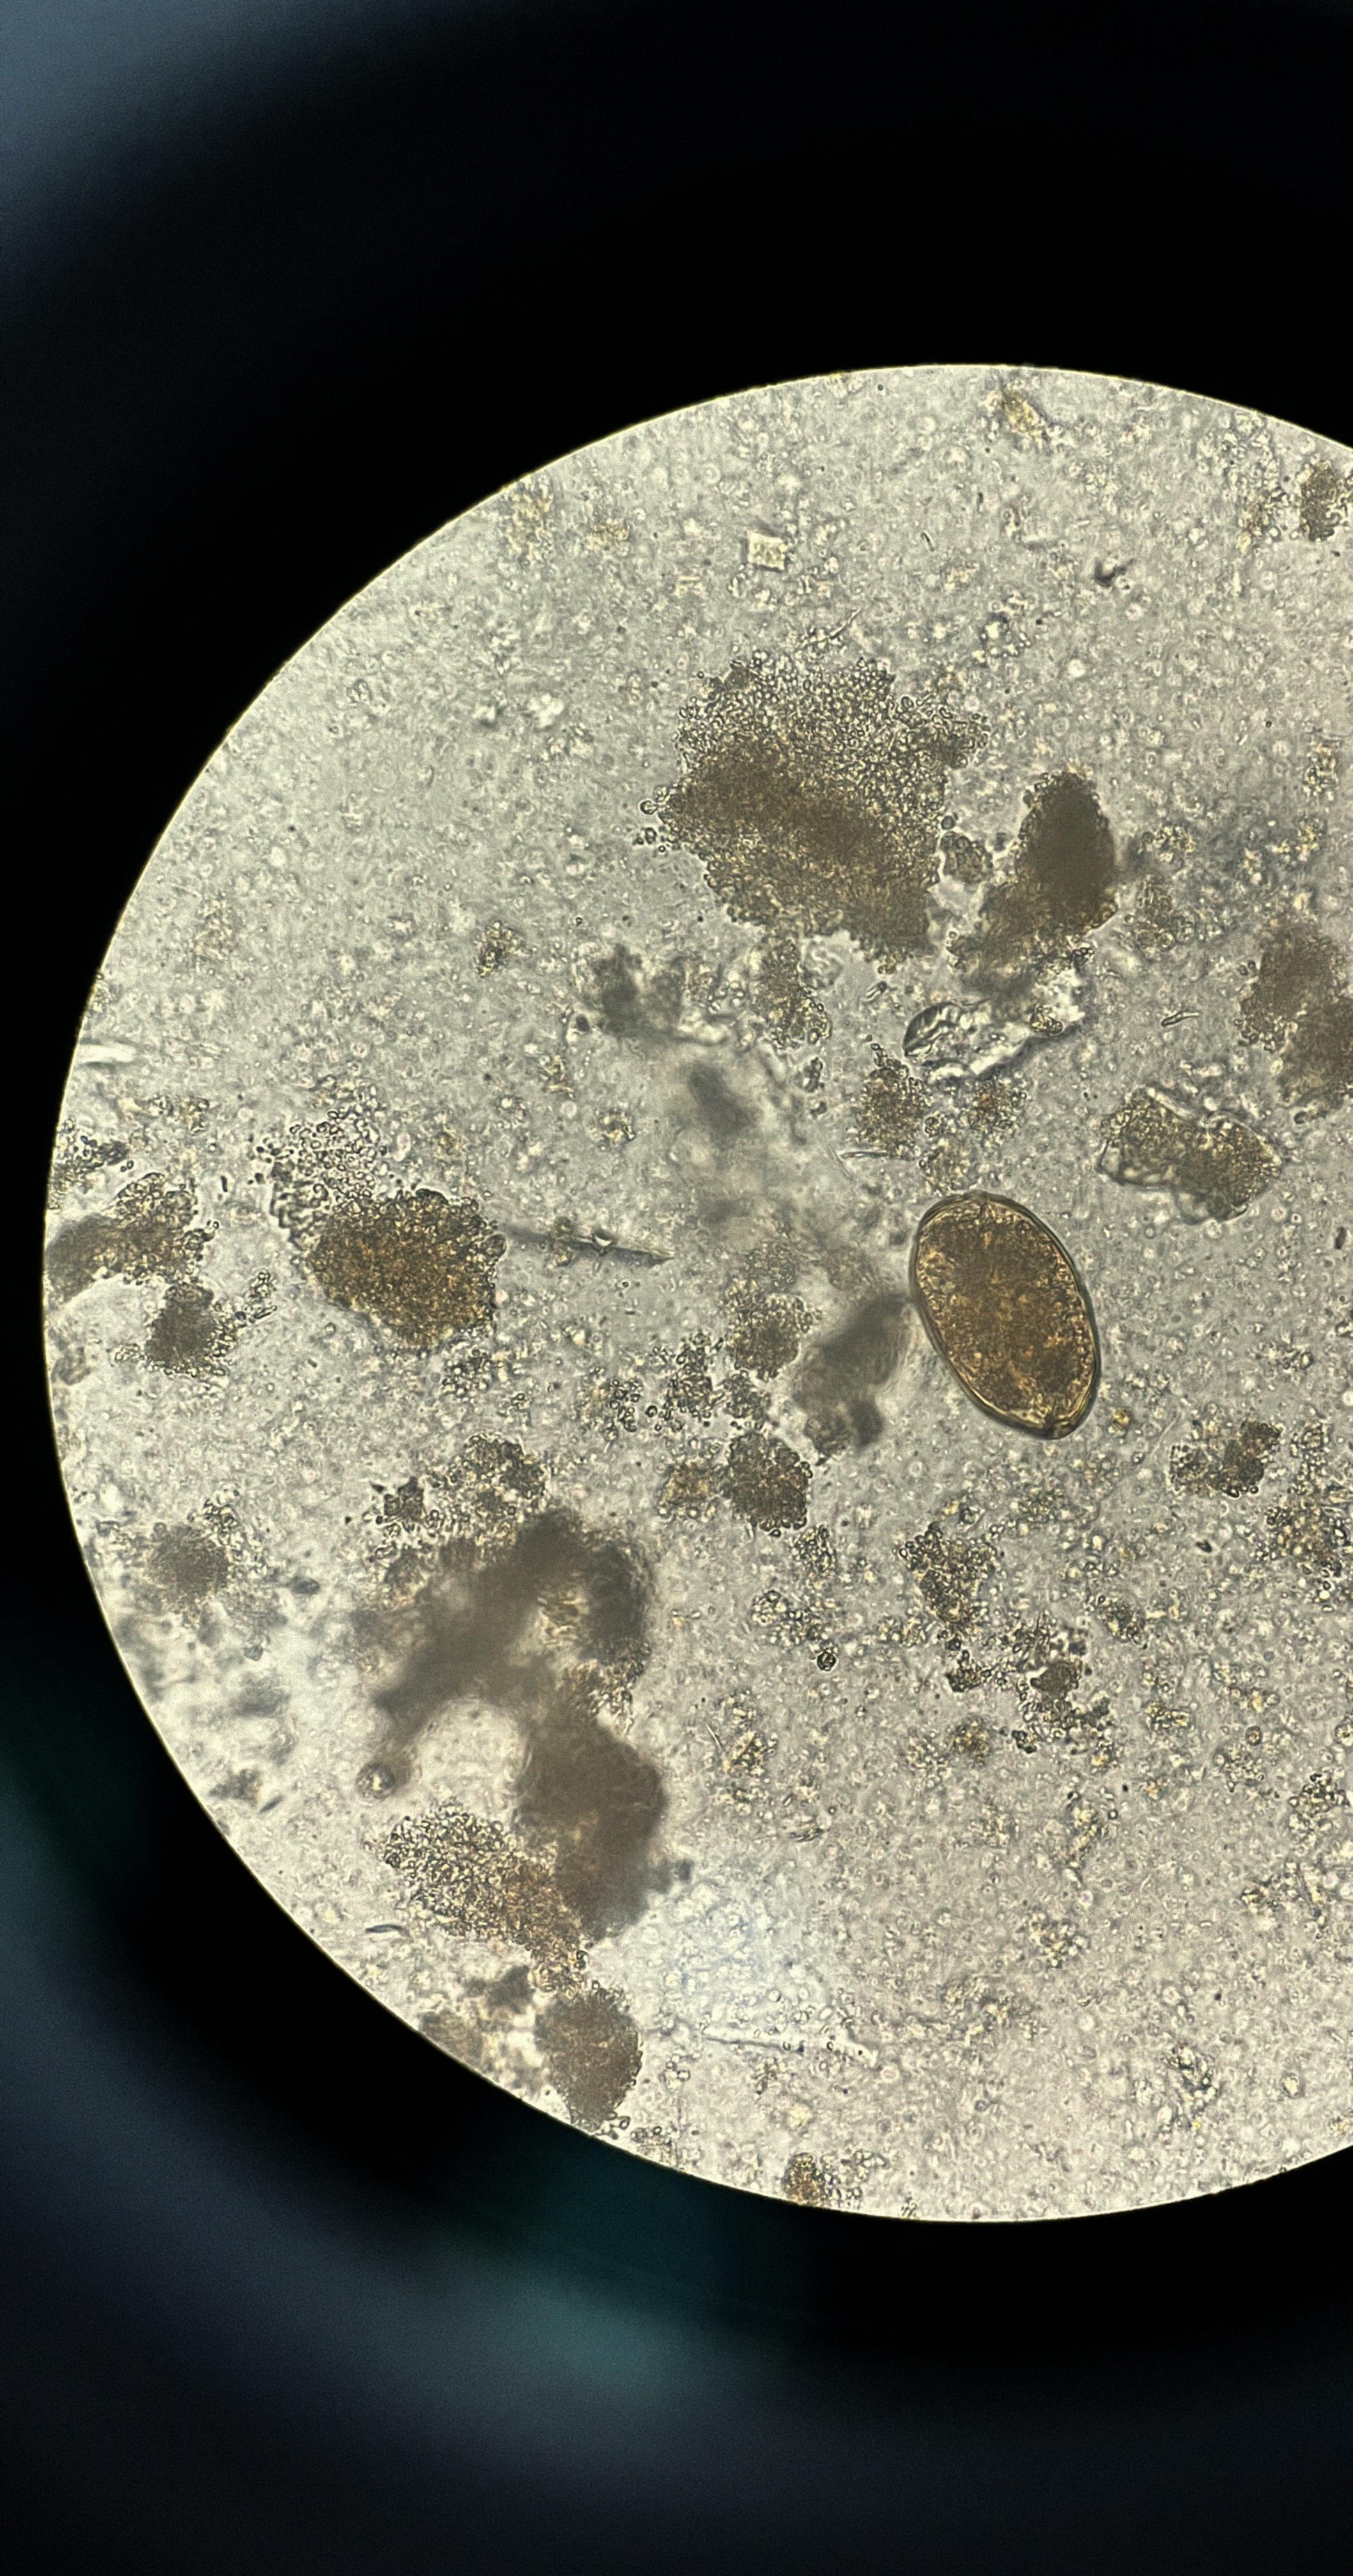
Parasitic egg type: Paragonimus spp